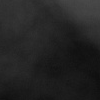
Atmospheric dust classification: dusty